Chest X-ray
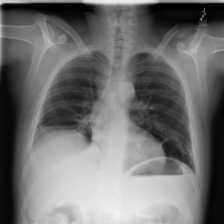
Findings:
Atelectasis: positive
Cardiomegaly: negative
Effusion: negative
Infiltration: positive
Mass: negative
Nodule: negative
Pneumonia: negative
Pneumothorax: negative
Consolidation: negative
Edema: negative
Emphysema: negative
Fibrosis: negative
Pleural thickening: negative
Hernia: negative